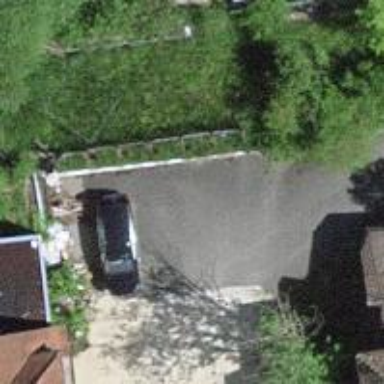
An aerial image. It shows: Parking entrance.